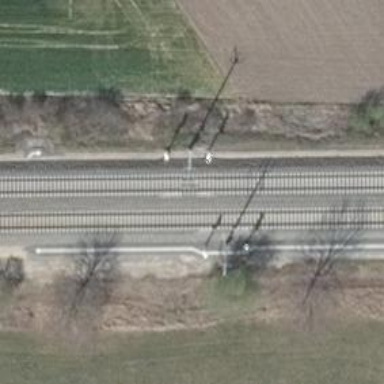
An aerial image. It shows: Isolated track section for railway.